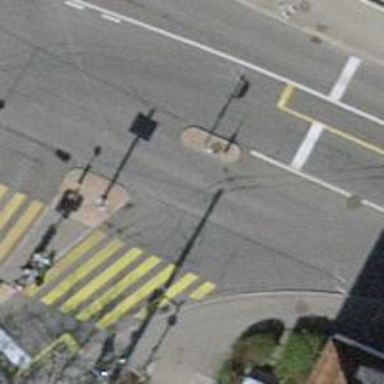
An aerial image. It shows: Tertiary road with asphalt surface and trolley wires.